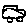
Label: car